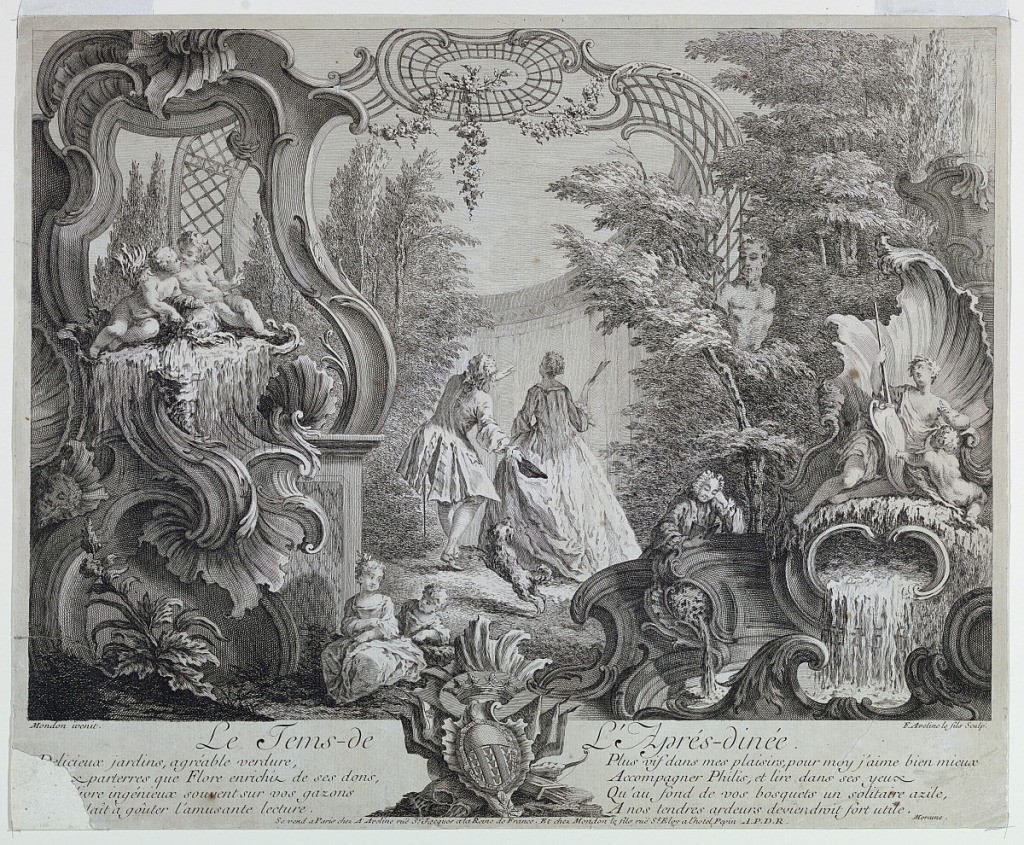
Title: Le Temps de L'Après-dîné, from a set of the hours of the day
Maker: François-Thomas Mondon, French, 1709 – 1755
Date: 1738
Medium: Engraving and etching on paper
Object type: Print
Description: In a rocaille framing. An unidentified coat of arms bottom center.